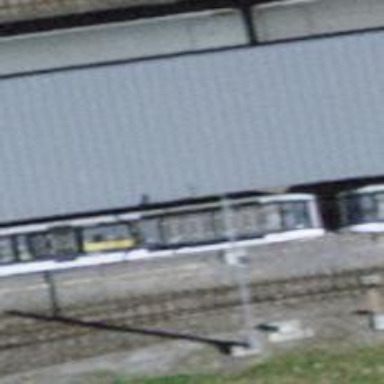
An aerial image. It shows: Railway switch.